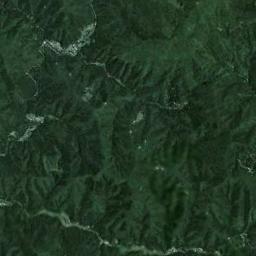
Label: mountain